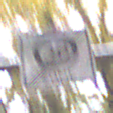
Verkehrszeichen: EndeZone30
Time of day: MorningAfternoon
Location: Outdoor (Nature)
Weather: Overcast
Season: Autumn
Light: Natural